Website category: phone
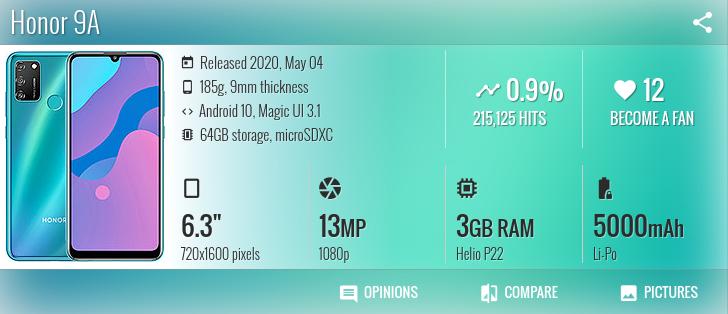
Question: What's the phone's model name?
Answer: Honor 9A

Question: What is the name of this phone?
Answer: Honor 9A

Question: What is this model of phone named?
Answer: Honor 9A

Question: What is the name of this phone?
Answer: Honor 9A

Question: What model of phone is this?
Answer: Honor 9A

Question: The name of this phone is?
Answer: Honor 9A

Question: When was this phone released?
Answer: Released 2020, May 04

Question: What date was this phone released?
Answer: Released 2020, May 04

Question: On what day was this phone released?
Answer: Released 2020, May 04

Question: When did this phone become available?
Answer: Released 2020, May 04

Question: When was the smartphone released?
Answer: Released 2020, May 04

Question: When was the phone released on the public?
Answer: Released 2020, May 04

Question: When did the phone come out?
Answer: Released 2020, May 04

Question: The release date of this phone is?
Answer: Released 2020, May 04

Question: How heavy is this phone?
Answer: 185g

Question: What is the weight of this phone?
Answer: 185g

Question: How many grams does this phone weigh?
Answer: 185g

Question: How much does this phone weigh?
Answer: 185g

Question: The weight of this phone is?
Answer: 185g

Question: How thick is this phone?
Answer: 9mm thickness

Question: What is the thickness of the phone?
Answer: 9mm thickness

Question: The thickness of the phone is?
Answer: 9mm thickness

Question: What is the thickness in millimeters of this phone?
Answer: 9mm thickness

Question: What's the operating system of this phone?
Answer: Android 10, Magic UI 3.1

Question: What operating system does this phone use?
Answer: Android 10, Magic UI 3.1

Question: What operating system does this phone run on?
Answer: Android 10, Magic UI 3.1

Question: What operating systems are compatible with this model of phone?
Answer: Android 10, Magic UI 3.1

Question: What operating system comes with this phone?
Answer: Android 10, Magic UI 3.1

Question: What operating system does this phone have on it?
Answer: Android 10, Magic UI 3.1

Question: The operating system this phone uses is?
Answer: Android 10, Magic UI 3.1

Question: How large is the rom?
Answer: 64GB storage

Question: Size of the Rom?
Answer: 64GB storage

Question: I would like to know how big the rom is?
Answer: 64GB storage

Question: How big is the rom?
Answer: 64GB storage

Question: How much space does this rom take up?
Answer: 64GB storage

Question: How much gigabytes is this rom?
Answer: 64GB storage

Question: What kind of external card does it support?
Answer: microSDXC

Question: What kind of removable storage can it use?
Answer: microSDXC

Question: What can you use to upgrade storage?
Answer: microSDXC

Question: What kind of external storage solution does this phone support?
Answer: microSDXC

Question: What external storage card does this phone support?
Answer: microSDXC

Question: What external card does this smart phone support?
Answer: microSDXC

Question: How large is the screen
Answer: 6.3"

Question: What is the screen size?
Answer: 6.3"

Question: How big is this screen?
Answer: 6.3"

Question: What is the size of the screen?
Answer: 6.3"

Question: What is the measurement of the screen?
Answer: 6.3"

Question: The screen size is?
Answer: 6.3"

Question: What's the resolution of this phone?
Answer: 720x1600 pixels

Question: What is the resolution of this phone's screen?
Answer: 720x1600 pixels

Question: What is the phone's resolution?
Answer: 720x1600 pixels

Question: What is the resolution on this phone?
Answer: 720x1600 pixels

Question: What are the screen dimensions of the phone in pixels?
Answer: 720x1600 pixels

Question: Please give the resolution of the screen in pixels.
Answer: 720x1600 pixels

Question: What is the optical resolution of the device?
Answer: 720x1600 pixels

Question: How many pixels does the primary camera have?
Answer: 13 MP

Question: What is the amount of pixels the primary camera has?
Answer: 13 MP

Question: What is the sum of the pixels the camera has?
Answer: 13 MP

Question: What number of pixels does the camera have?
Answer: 13 MP

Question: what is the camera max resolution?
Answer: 13 MP

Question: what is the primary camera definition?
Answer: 13 MP

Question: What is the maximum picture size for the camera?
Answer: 13 MP

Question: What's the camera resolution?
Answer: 1080p

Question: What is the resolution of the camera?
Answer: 1080p